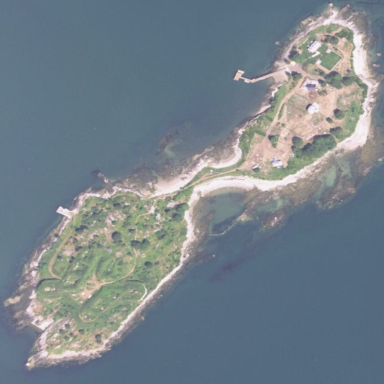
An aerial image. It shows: Islet along the coastline.